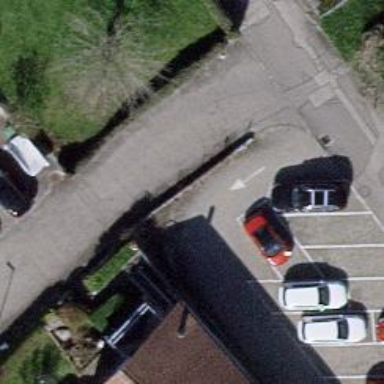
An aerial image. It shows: Road serving as parking aisle.